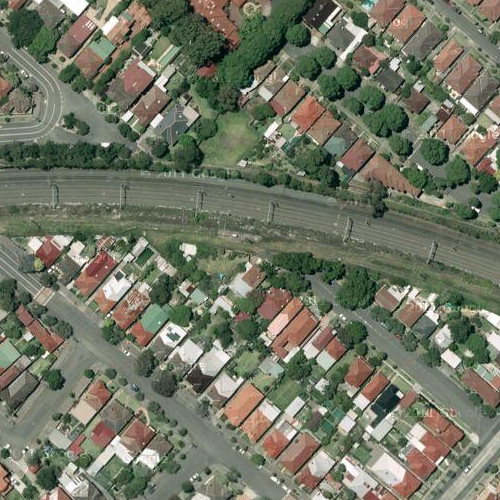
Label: sydney